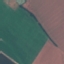
Land use / land cover class: AnnualCrop